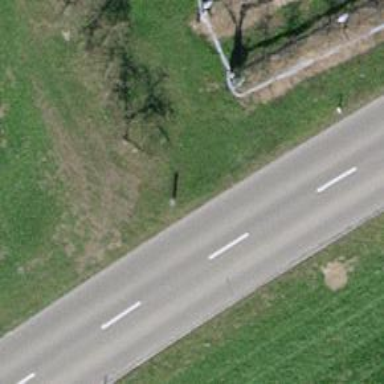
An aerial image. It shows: Hedge barrier.